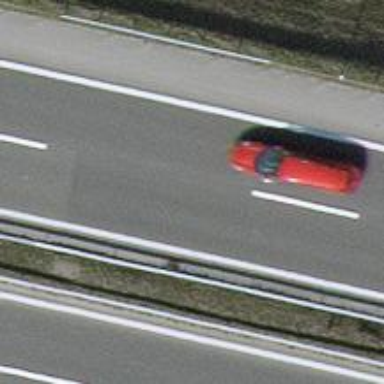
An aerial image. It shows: Motorway.